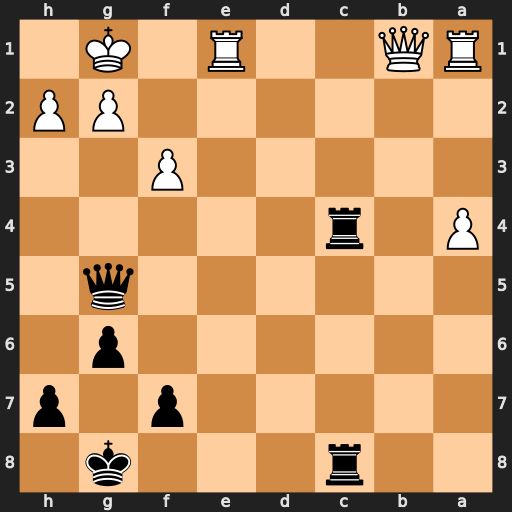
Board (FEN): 2r3k1/5p1p/6p1/6q1/P1r5/5P2/6PP/RQ2R1K1
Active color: b
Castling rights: -
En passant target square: -
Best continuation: Rc2 Re8+ Kg7